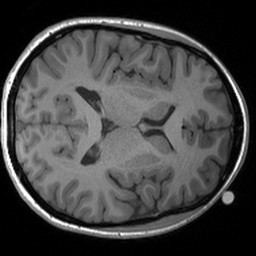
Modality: T1w
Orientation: axial
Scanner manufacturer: siemens
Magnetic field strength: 3 T
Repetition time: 1.54 s
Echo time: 0.00234 s